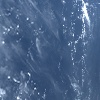
Label: water